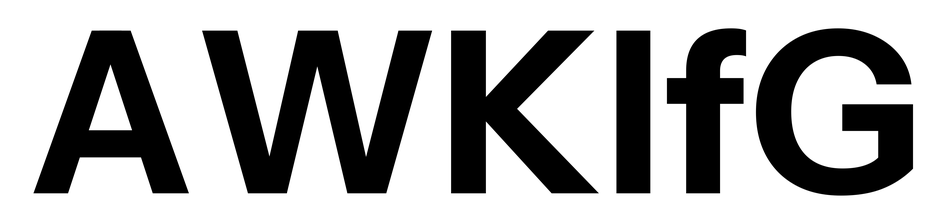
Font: InstrumentSans_Bold